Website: home-depot
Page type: payment
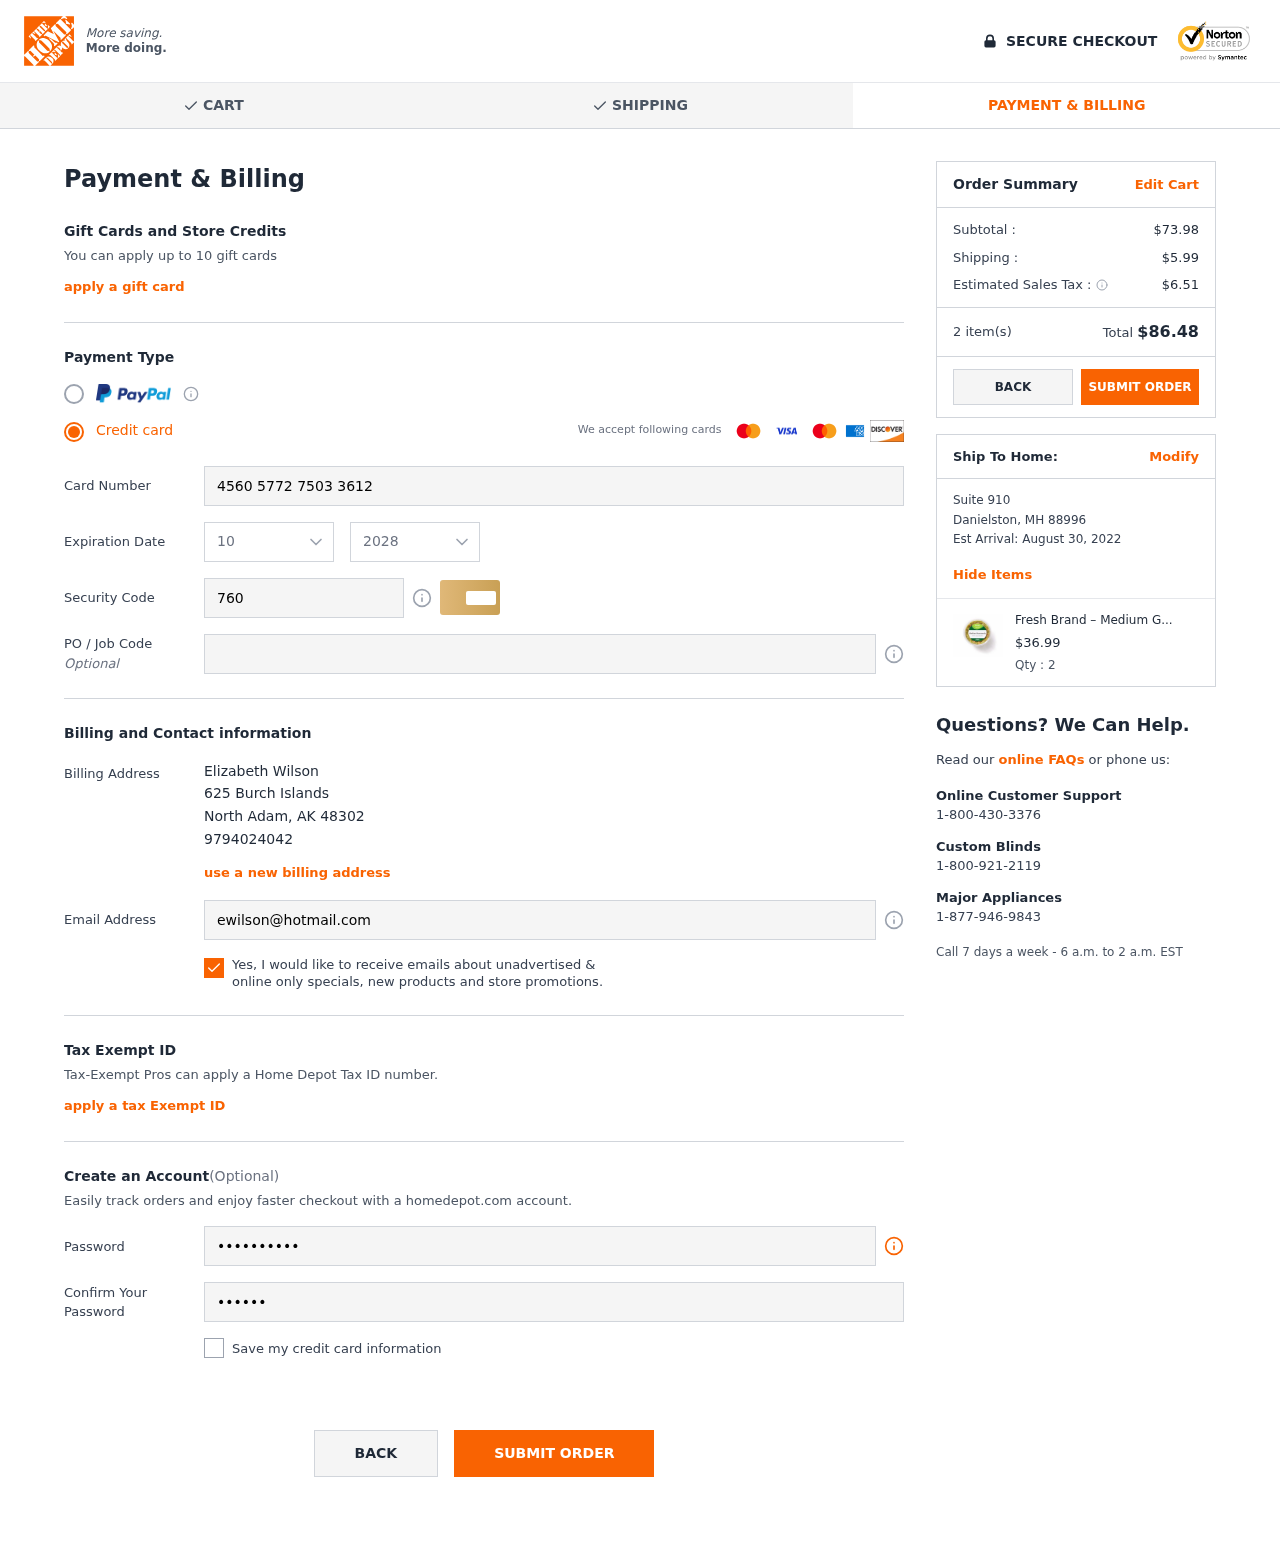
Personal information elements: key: PII_CARD_CVV
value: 760
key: PII_CARD_EXPIRY_MONTH
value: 10
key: PII_CARD_EXPIRY_YEAR
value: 28
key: PII_CARD_NUMBER
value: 4560 5772 7503 3612
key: PII_CITY
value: North Adam
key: PII_CITY2
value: Danielston
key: PII_EMAIL
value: ewilson@hotmail.com
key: PII_FULLNAME
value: Elizabeth Wilson
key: PII_PHONE
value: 9794024042
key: PII_POSTCODE
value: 48302
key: PII_POSTCODE2
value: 88996
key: PII_STATE_ABBR
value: AK
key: PII_STATE_ABBR2
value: MH
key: PII_STREET
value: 625 Burch Islands
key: PII_STREET2
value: Suite 910
Product elements: key: PRODUCT1_NAME
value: Fresh Brand – Medium Guacamole, 18 oz
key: PRODUCT1_PRICE
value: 36.99
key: PRODUCT1_QUANTITY
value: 2
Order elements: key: ORDER_SUBTOTAL
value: $73.98
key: ORDER_SHIPPING_COST
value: $5.99
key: ORDER_TAX
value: $6.51
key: ORDER_NUM_ITEMS
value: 2 item(s)
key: ORDER_TOTAL
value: $86.48
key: ORDER_DELIVERY_DATE
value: August 30, 2022